Question: Getting an error regarding the depreciation of API 'set value for key on a NSObject'

I am upgrading my code to Swift 4.2 . While upgrading in runtime the code is crashing at this point.
'''
object.setValue(valueToSet, forKey: key)
'''
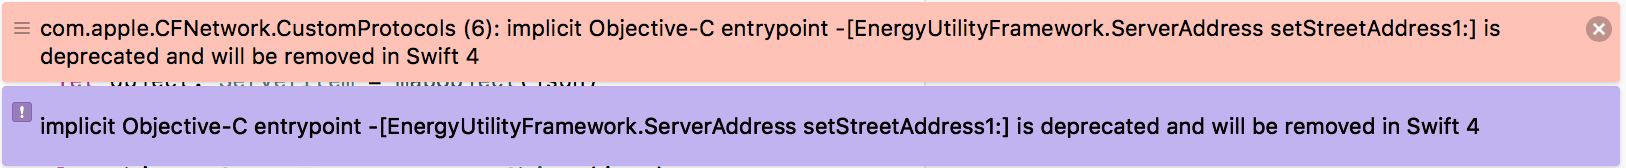
Answer: Here you have to add '@objcMembers' to the 'NSObject' class.